二年级 · 算术
图回答。

400 元

4000 元妈妈买了其

中的两样物品。

5300 元

（1）最多花去多少钱?

（2）最少花去多少钱?
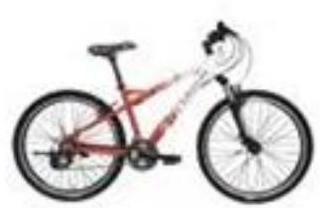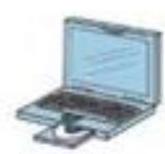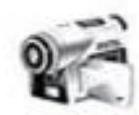
答案: 1) 解: $5300+4000=9300$ (元) 答: 最多花去 9300 元。

（2）解： $400+4000=4400$ (元) 答: 最少花去 4400 元。